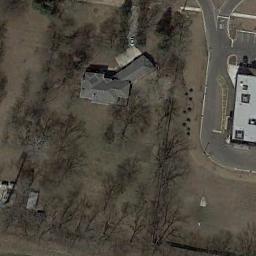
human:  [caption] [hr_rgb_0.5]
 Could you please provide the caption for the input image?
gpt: There are many trees beside the sparse residential .

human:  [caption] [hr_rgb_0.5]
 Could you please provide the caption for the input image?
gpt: Here is a gorgeous home with a trail behind and a row of trees in front .

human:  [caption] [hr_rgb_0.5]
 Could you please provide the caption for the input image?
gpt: In the sparse residential area there are two gray houses and a lot of open space .

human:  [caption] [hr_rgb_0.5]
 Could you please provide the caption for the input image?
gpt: The sparse residential is on the bare land next to some trees and a road .

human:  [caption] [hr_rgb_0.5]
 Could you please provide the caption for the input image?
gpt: A sparse residential area with many withered trees and some buildings .